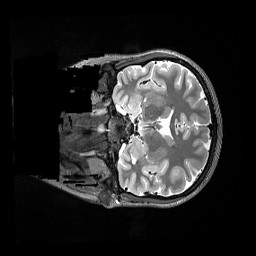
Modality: T2w
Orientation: coronal
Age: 22
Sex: female
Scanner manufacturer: siemens
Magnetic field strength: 3 T
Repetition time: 3.2 s
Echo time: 0.562 s